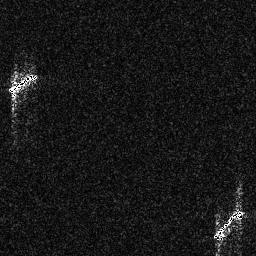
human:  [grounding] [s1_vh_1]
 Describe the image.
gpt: In the satellite image, there is  <ref>1 medium ship </ref> <box>[[2, 28, 14, 36, 0]]</box> located at left,  <ref>1 medium ship </ref> <box>[[82, 80, 94, 93, 0]]</box> located at bottom right.